Field crop: tomato
Growth stage: 1
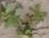
Species: portulaca